Question: Switching from tables to divs for layout purposes sounds an attractive decision, yet it's very painful. I haven't still been able to use 'float' and 'oveflow' properly to get divs aligned properly. Here are I have the following html and css:
### HTML
'''
<div class="div-row">
<div id="divOfficers" class="div-column">DIVOFFICERS</div>
<div id="divTasks">DIVTASKS</div>
'''
### CSS
'''
.div-row {
width:100%;
overflow:clear;
margin-bottom:5px;
}
.div-column {
margin-right:3px;
float:left;
}
#divOfficers {
border:3px solid red;
height:80px;
width:200px;
color:red;
}
#divTasks{
width:300px;
height:80px;
border:10px solid orange;
color:orange;
}
'''
Basically, I need the 'divTasks' to stand right to the 'divOfficers', but without stretching over it. But here's what I get:

I've cleared the overflow in the parent div but as you can see that does not help. What else do I have to do?
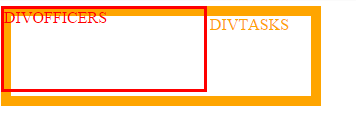
Answer: just give a float:right to divtasks as well as you did float:left with divofficers. if it is what you want than your problem solved or let me know if you need something else to do and put your code on jsfiddle please as it will help a lot